Question: I'm having a JPA-Project in IntelliJ Idea and there are some entities my colleague mapped some time ago. Now the DB team added a bunch of tables I'm trying to add as entities to the Java-Project. But when I'm trying to map a new entity to a existing entity IntelliJ Idea doesn't know the entity. So I'm wondering, if the only way is to re-import the table?

BankEntity exists in the JavaProject, but the mapper doesn't recognize it.
Thanks !
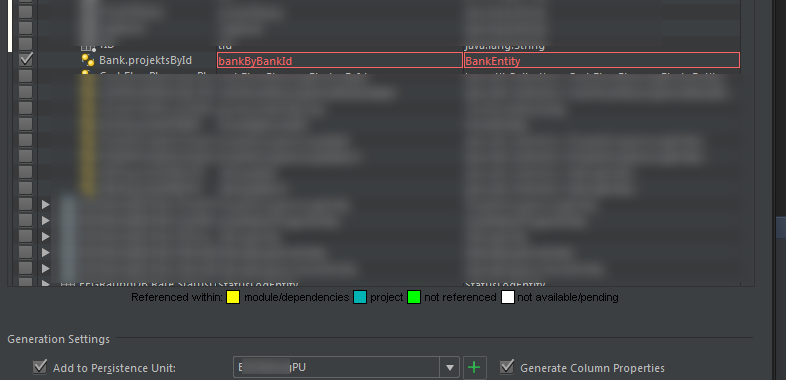
Answer: I'm going to answer my own question: When generating the entities, Intelli recognizes that there is an existing entity and only add the new attributes to that class. It's somehow confusing, that you have to select the entity like a new entity...but it work's.